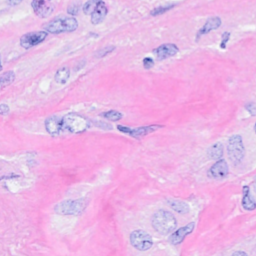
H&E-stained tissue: Breast